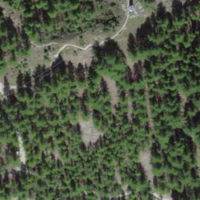
EUNIS habitat code: 43
Species observed at this site:
Periparus ater